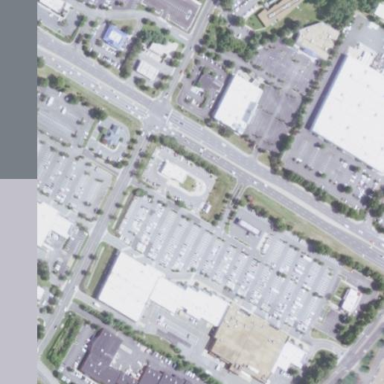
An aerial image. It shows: Retail area.